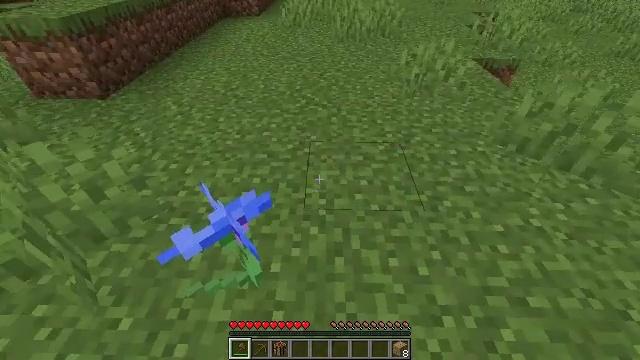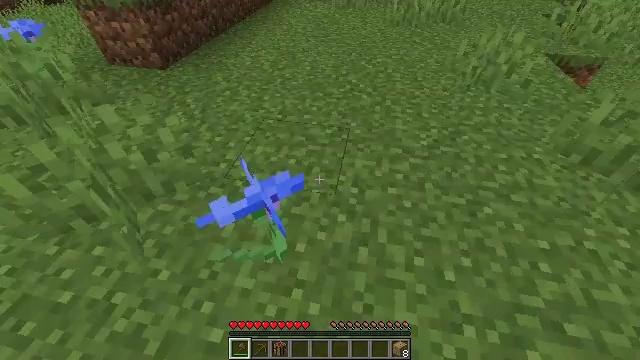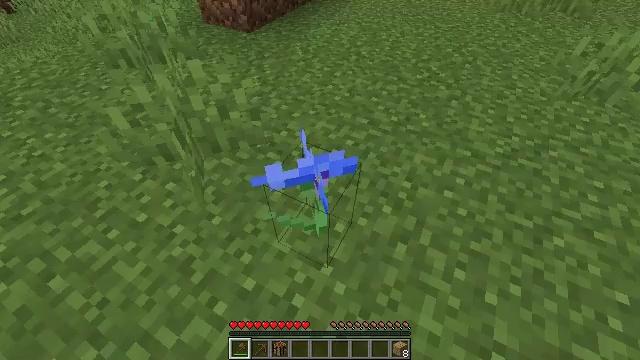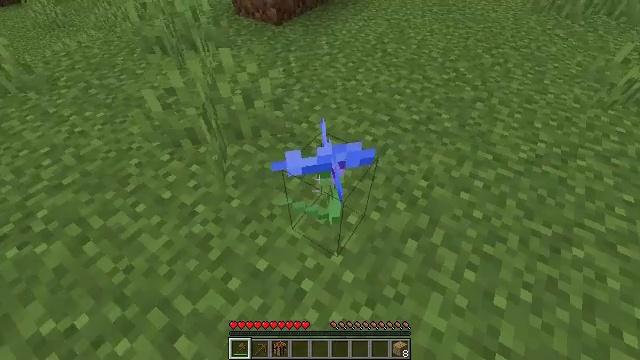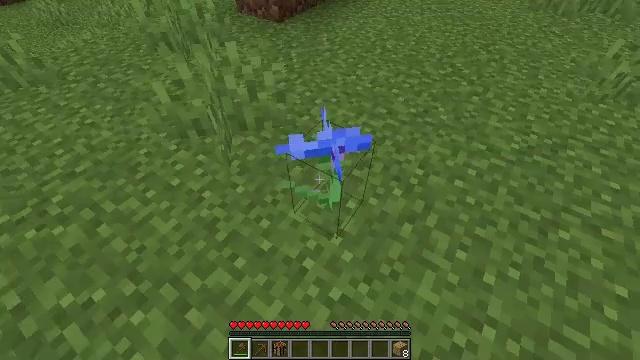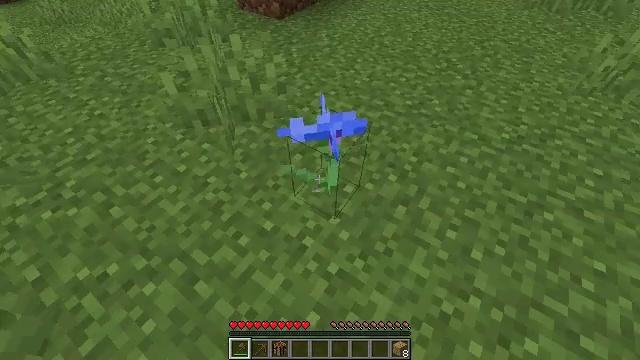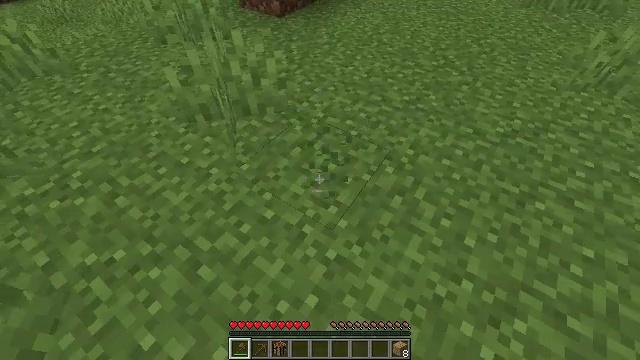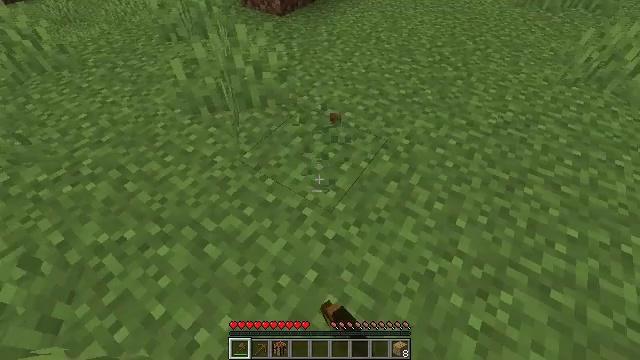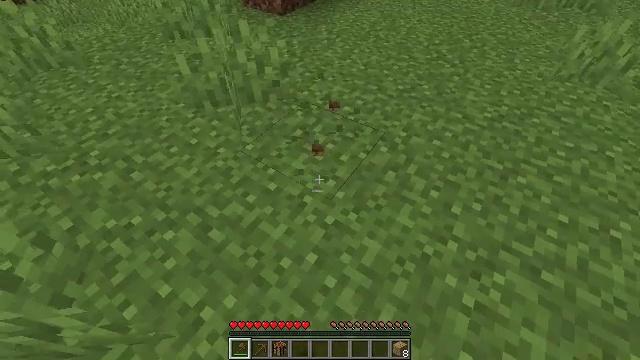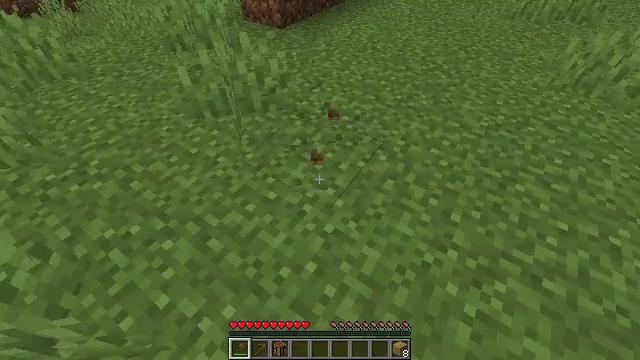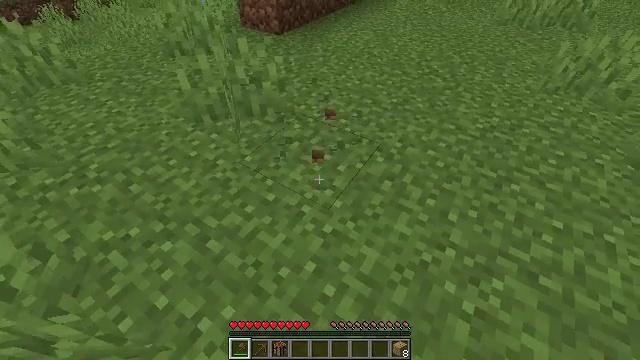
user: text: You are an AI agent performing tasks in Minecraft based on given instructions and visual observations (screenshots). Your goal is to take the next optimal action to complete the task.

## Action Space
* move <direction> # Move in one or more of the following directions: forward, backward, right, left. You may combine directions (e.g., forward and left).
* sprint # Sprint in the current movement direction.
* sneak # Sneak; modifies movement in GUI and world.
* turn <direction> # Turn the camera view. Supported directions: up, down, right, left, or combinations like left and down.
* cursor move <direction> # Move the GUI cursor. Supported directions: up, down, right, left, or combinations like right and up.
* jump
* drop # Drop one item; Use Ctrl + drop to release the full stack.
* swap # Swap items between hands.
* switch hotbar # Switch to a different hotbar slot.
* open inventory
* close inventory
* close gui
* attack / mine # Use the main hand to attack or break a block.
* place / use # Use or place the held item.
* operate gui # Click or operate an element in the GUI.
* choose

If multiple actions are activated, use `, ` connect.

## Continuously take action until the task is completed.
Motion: motion action
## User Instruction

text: Pick up the cornflower in the field.
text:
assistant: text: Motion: turn left and down
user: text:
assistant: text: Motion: turn left and down
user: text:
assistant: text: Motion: move back, turn left
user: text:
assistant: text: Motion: move back
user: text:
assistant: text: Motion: move back
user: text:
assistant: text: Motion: move back, attack / mine
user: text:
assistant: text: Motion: attack / mine
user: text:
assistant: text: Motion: attack / mine
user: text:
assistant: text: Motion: turn up
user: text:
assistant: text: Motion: turn up
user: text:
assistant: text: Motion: no_op